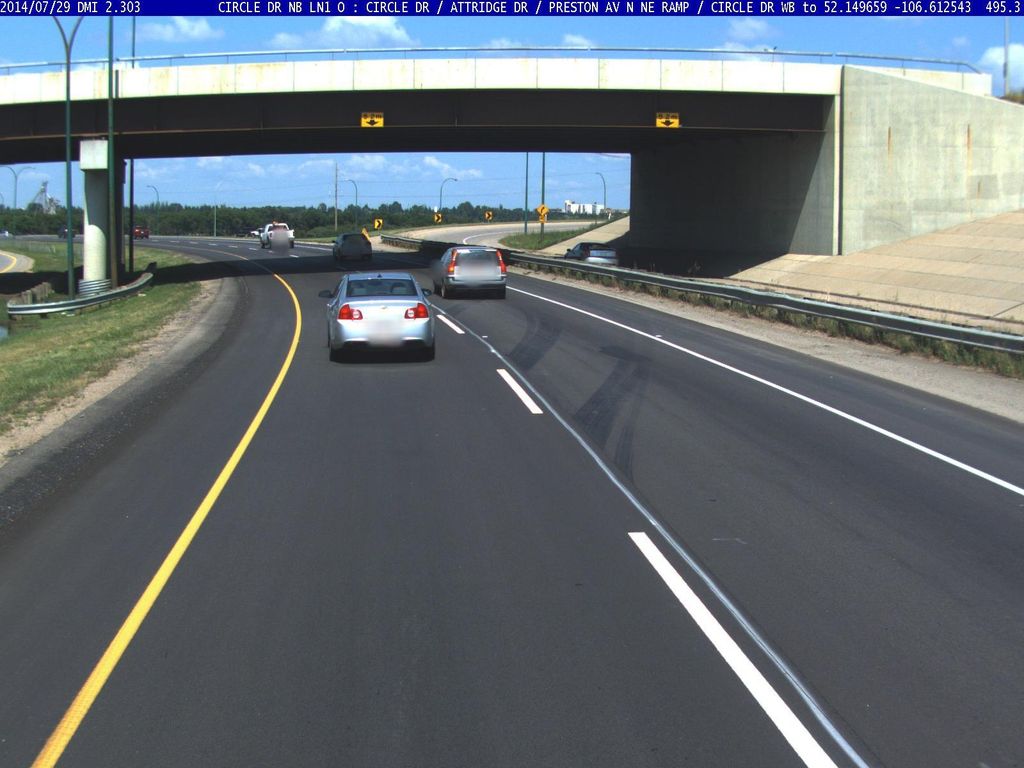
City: saskatoon